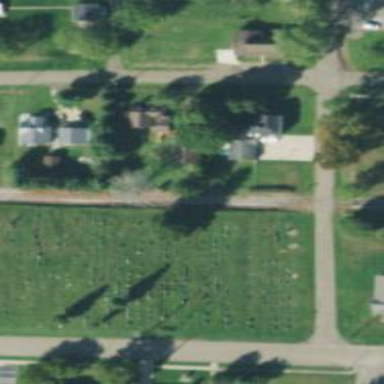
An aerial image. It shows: Graveyard.